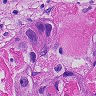
Metastatic tissue present: yes